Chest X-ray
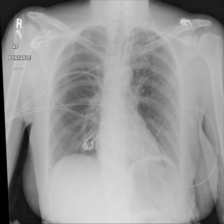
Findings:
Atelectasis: negative
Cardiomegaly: negative
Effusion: negative
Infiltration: negative
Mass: negative
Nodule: negative
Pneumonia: negative
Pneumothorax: negative
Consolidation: negative
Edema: negative
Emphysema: negative
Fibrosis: negative
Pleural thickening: negative
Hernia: negative